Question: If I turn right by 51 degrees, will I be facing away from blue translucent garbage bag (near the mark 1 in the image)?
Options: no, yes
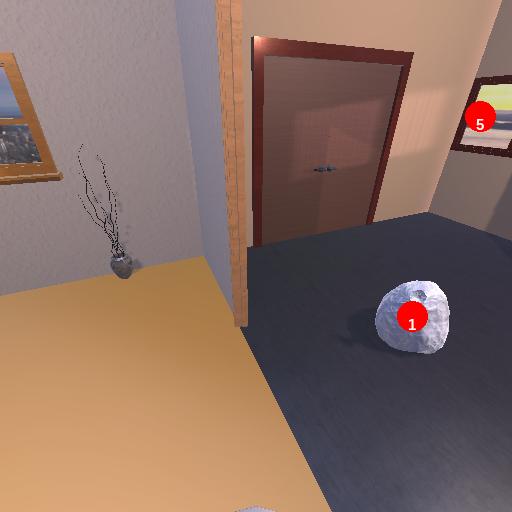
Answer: no